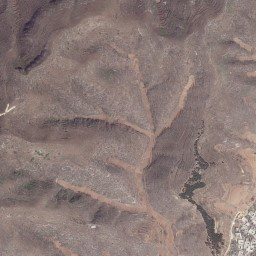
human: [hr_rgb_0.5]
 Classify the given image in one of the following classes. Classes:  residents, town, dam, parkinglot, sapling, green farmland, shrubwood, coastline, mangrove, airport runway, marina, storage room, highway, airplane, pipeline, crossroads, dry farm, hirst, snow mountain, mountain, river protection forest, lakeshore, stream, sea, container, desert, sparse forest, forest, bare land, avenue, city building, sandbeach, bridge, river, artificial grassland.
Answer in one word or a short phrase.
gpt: mountain